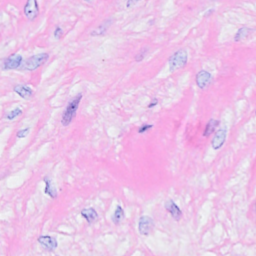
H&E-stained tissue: Breast